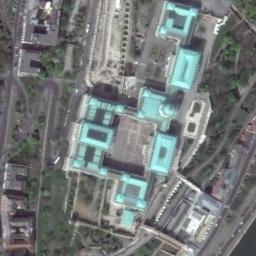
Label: palace